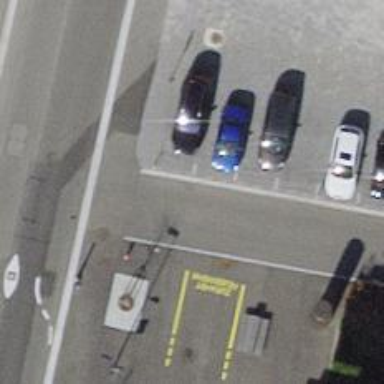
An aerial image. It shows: Bollard barrier.